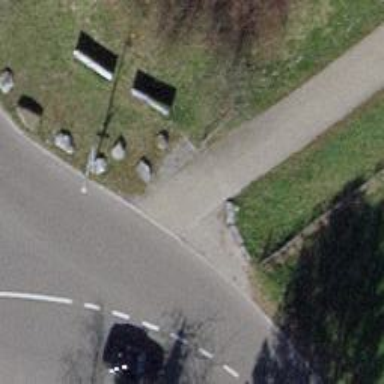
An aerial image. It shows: Swing gate barrier.